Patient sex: M
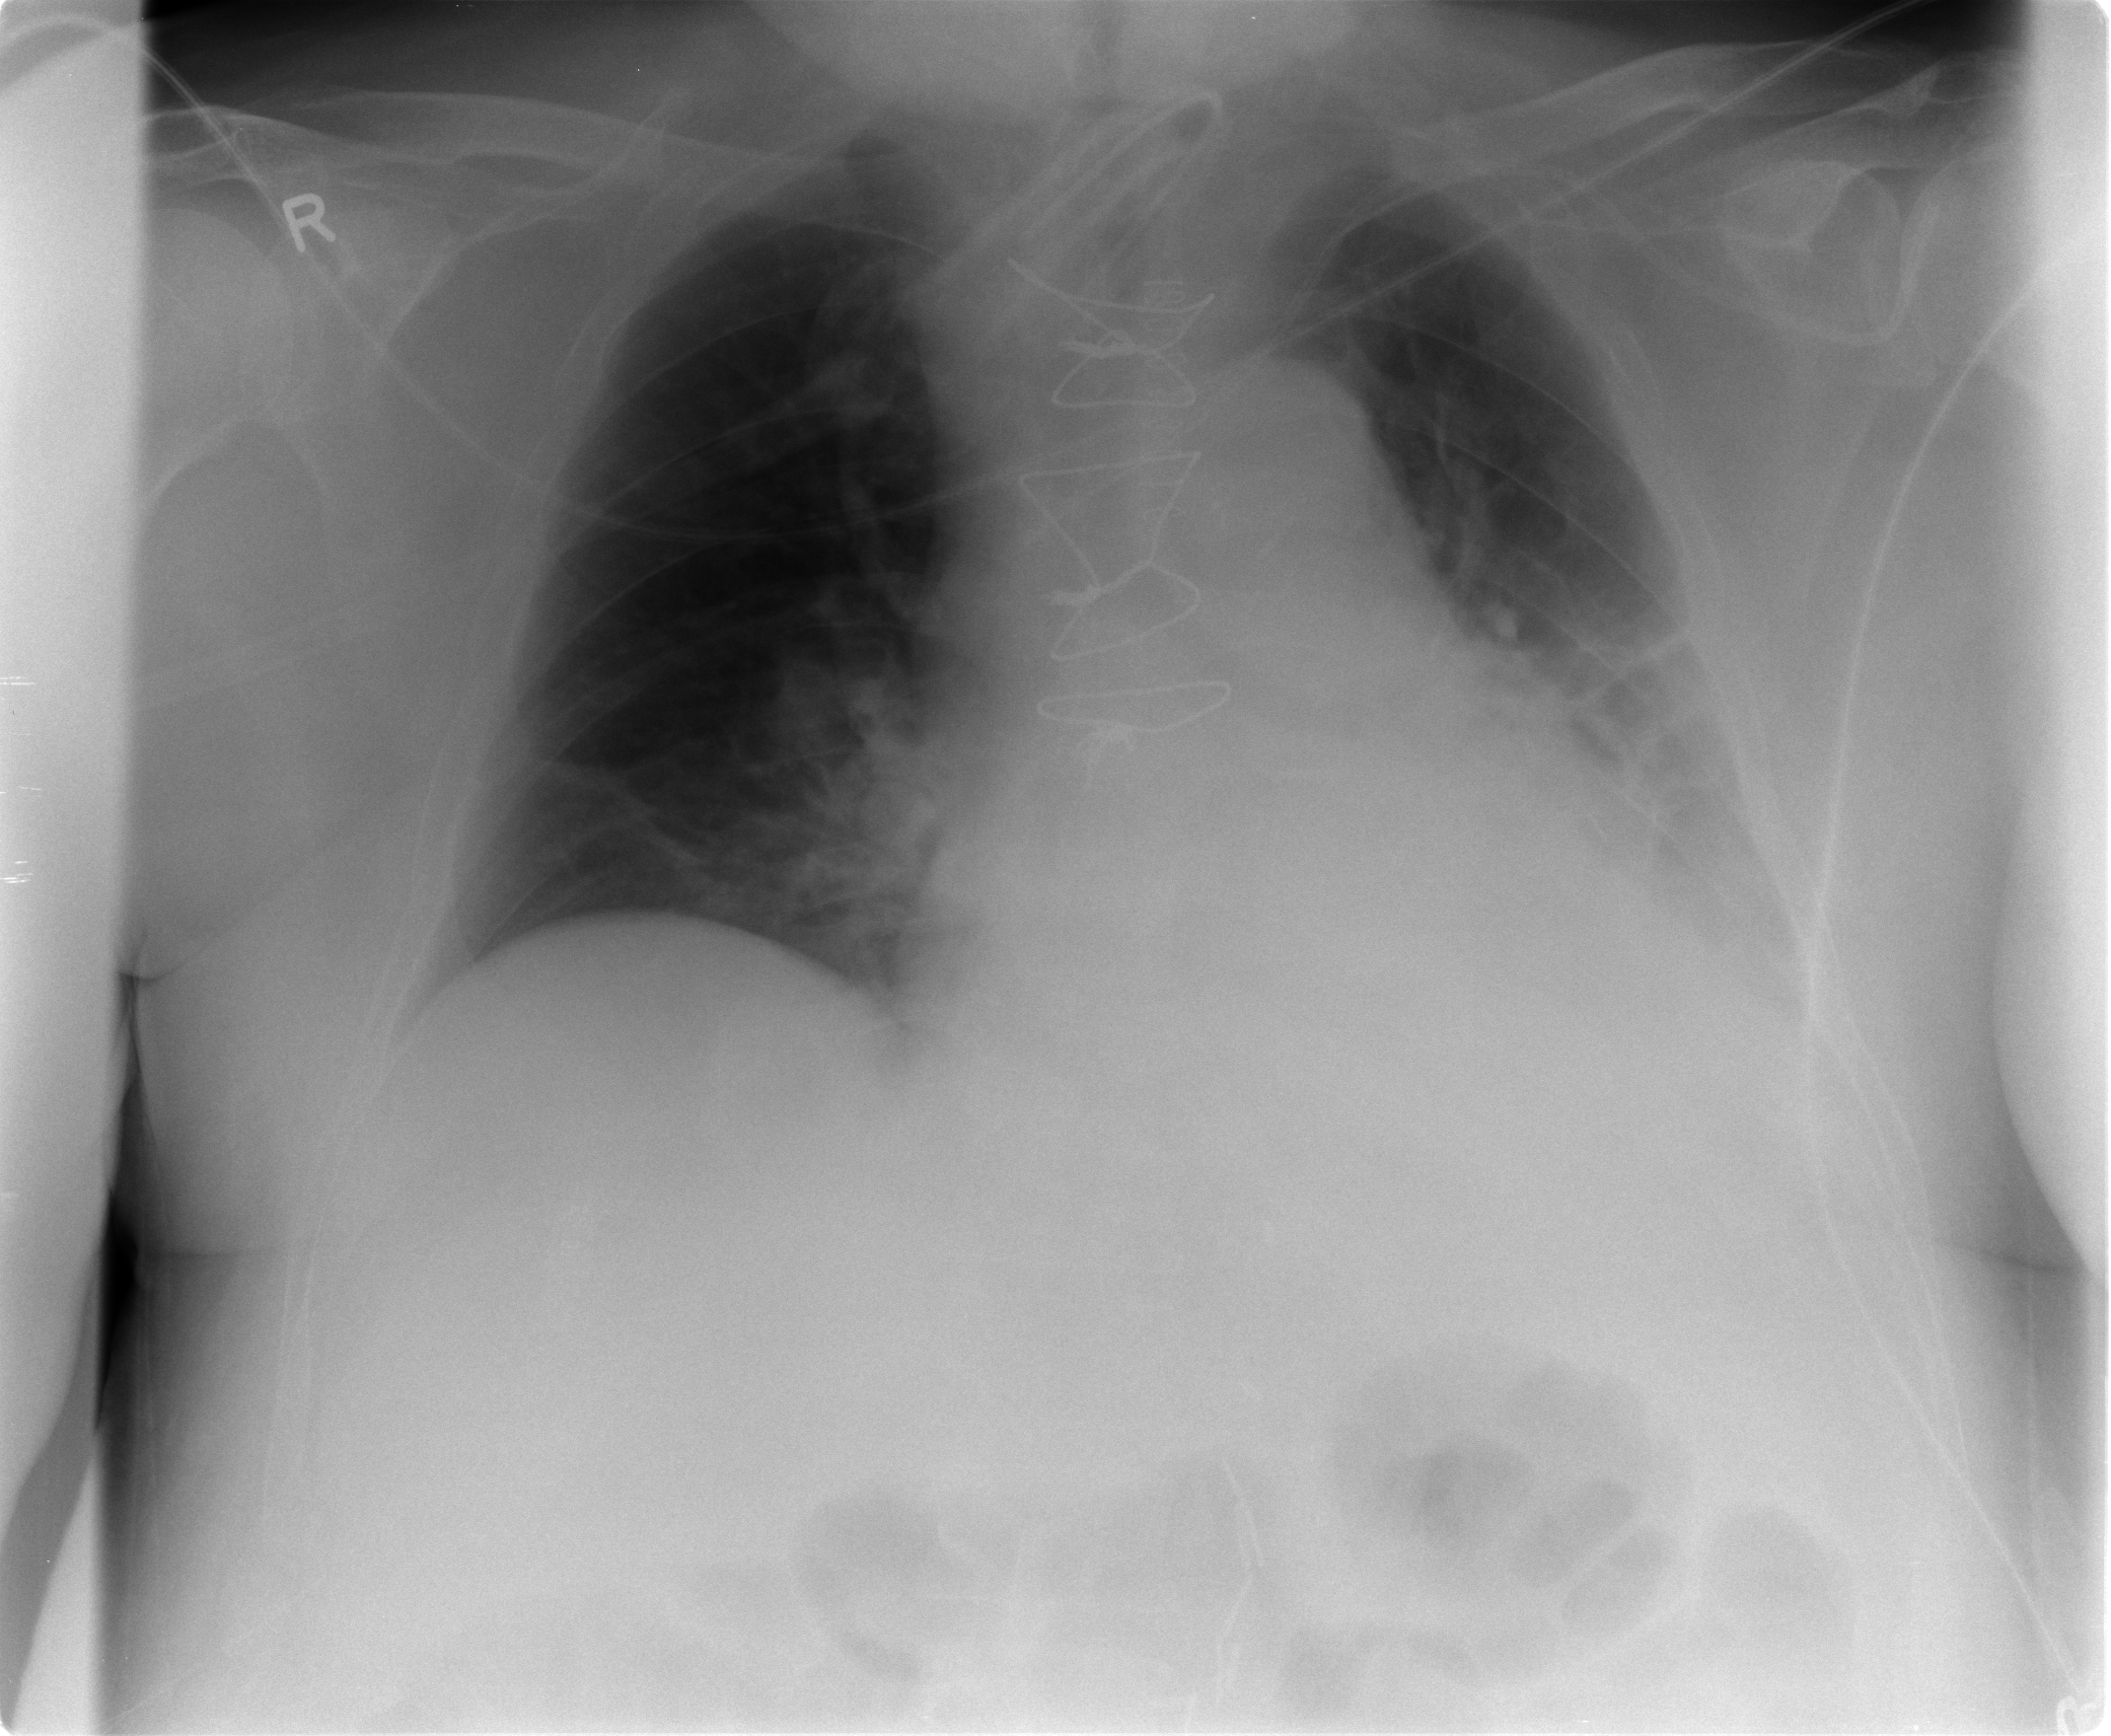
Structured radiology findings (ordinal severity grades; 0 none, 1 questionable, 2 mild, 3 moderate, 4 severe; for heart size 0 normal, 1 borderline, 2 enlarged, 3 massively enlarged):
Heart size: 2
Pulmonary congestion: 2
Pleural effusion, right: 0
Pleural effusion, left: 2
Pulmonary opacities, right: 0
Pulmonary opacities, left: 0
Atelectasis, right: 2
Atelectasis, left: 3